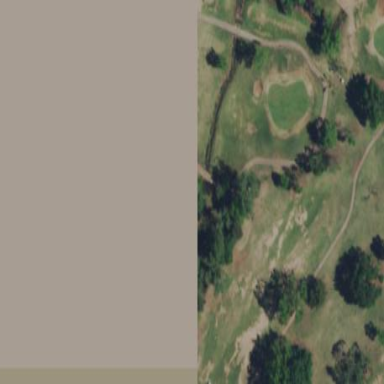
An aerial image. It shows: Water hazard on golf course. The hazard is natural water feature.